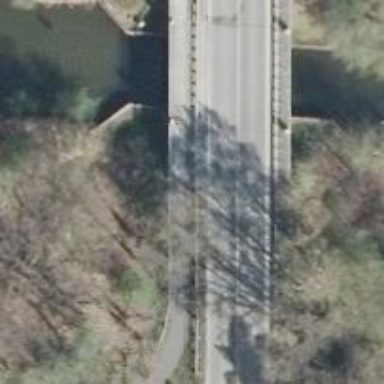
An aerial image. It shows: Concrete bridge with asphalt path. The cycleway and footway surfaces are also asphalt.